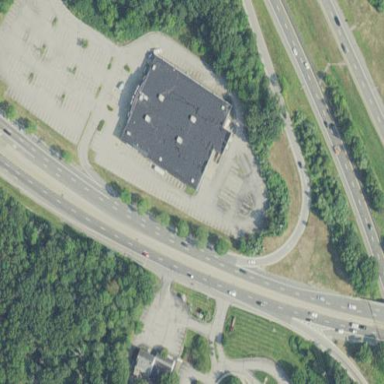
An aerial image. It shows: Retail building.